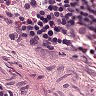
Metastatic tissue present: no